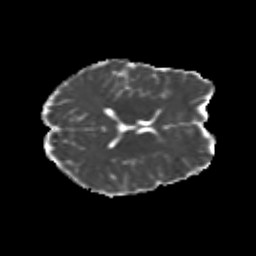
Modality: MD
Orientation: axial
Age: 25
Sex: female
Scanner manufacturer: siemens
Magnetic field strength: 3 T
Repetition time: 3.5 s
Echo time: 0.104 s